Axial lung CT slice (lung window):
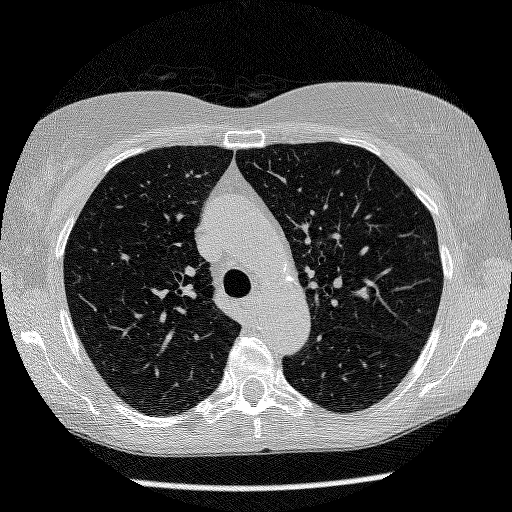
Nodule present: no